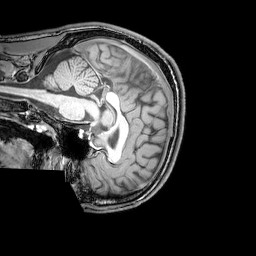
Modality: T1w
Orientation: sagittal
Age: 22
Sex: male
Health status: healthy
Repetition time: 0.081 s
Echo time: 0.037 s